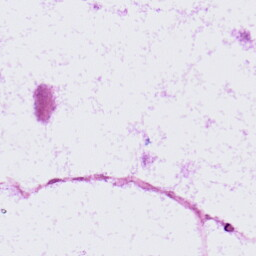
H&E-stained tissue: LymphNode